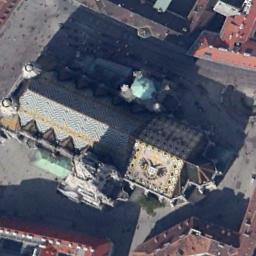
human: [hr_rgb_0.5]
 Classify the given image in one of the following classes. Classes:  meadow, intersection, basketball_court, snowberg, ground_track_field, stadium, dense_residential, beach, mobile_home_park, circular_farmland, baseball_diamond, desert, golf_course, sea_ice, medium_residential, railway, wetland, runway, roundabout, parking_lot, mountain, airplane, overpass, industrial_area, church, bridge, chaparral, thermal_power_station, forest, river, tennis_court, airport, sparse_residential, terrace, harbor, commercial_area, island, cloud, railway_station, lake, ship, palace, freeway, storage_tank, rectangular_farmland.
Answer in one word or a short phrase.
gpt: church